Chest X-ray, PA view. Patient: 32 years old, sex M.
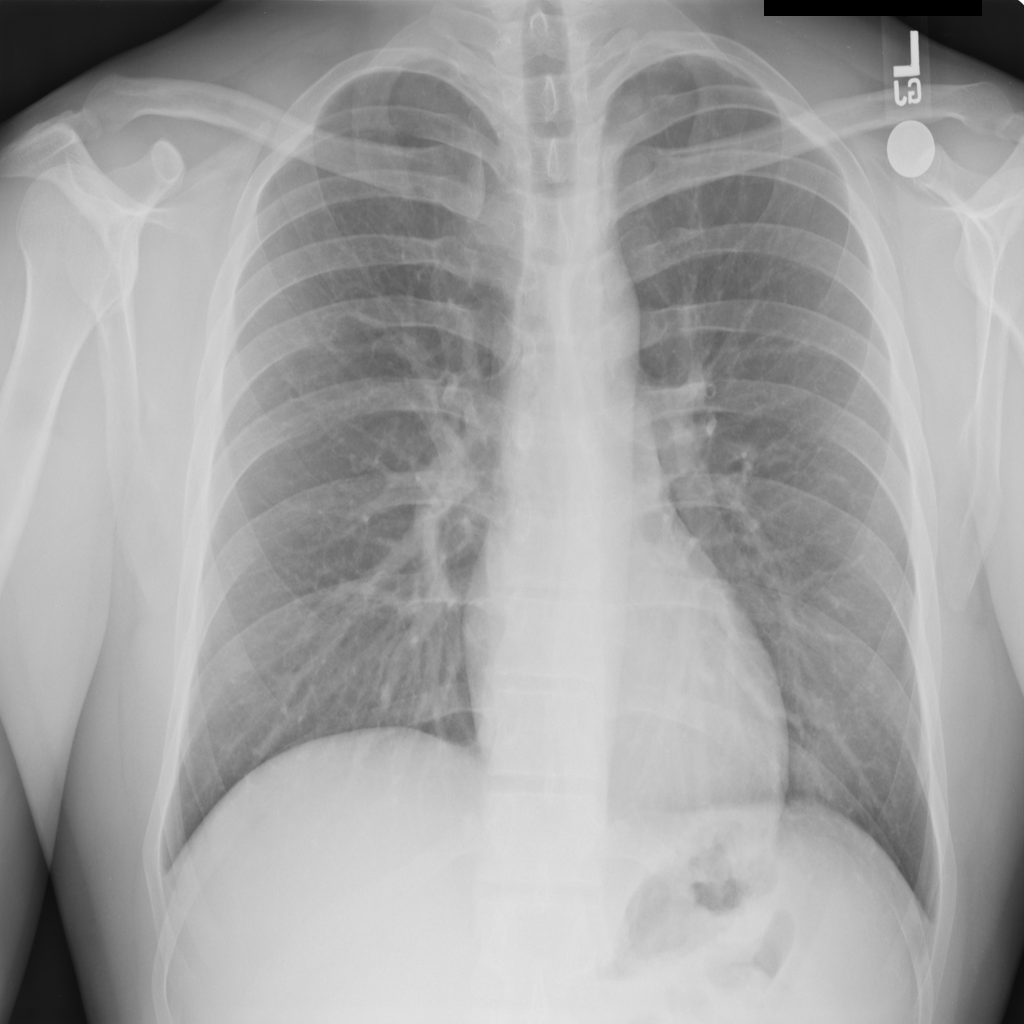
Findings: No Finding